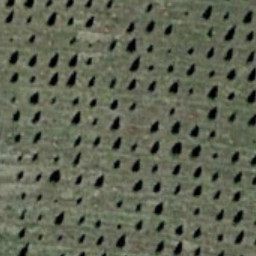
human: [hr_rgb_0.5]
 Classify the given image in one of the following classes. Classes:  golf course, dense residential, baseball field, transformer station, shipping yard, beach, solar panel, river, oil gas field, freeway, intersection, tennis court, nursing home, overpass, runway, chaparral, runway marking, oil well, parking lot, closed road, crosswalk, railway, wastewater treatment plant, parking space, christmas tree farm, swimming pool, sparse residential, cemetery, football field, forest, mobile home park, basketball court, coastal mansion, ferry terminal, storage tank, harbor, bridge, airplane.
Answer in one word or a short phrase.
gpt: christmas tree farm